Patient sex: F
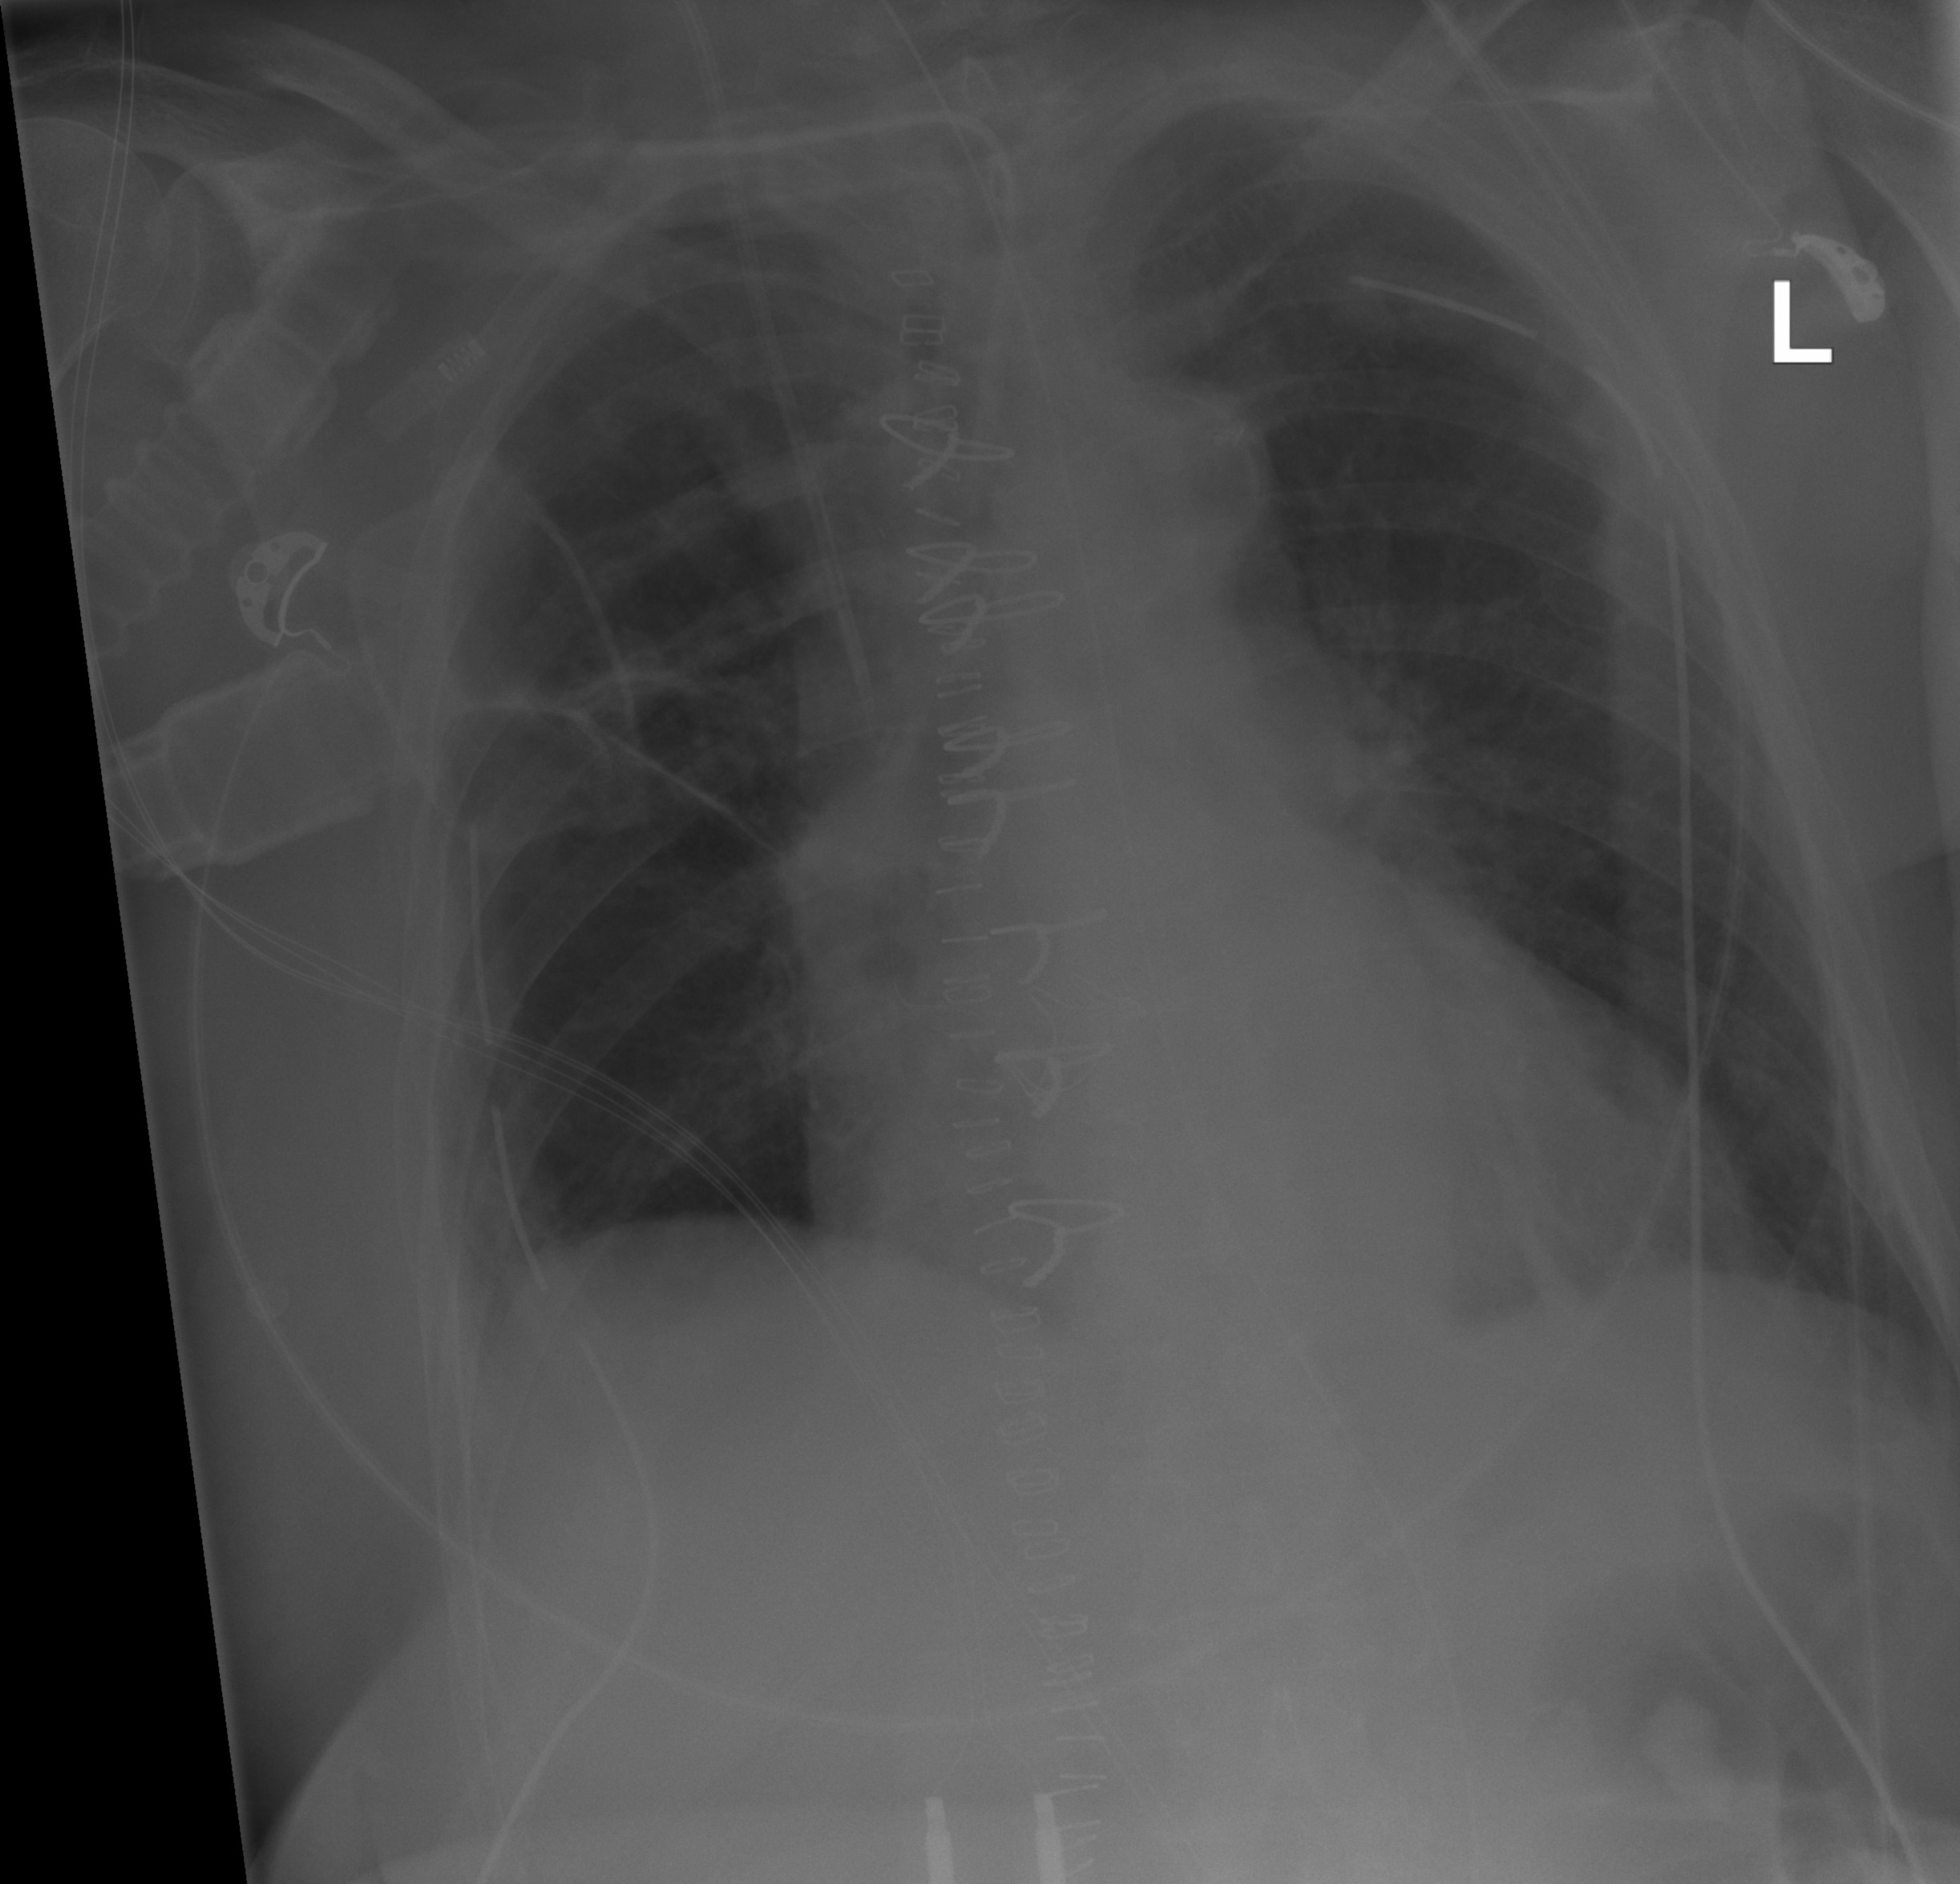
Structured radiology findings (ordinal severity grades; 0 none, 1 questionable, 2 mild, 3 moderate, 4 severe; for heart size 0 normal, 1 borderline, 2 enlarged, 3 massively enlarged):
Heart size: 1
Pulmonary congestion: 0
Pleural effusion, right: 1
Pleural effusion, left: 0
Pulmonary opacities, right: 0
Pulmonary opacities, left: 0
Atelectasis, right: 1
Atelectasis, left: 0